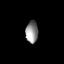
Tissue: lung
Cell type: Epithelial cells
Senescence score: 0.1875
Nuclear area (px): 268
Mean DAPI intensity: 141.321